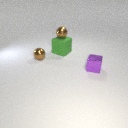
small purple metal cube to the right of large green rubber cube